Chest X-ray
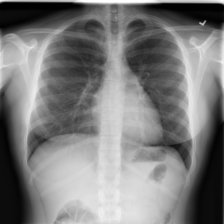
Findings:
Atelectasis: negative
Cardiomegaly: negative
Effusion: negative
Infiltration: negative
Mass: negative
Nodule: negative
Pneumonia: negative
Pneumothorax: negative
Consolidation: negative
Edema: negative
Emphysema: negative
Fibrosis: negative
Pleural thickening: negative
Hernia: negative